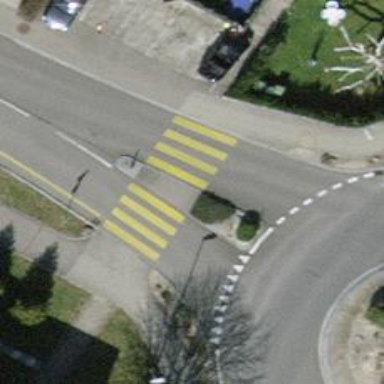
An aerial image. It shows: Uncontrolled zebra crossing with central island.